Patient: sex F, age 48
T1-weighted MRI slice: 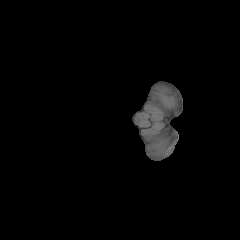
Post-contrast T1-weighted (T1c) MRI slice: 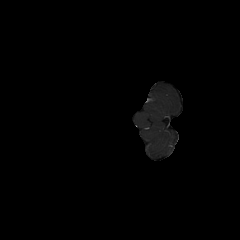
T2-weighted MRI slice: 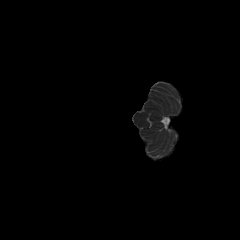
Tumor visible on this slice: no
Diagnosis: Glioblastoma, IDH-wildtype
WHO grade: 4